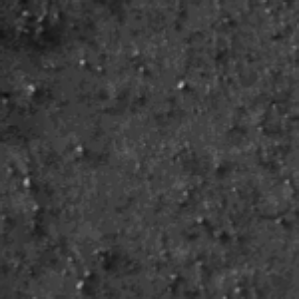
Label: frost